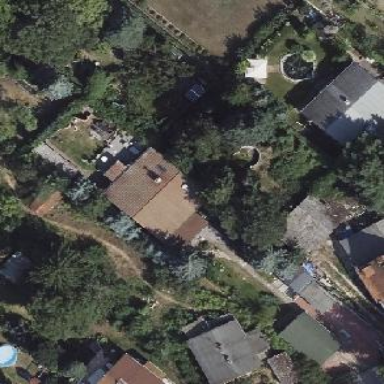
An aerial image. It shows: Detached building with hipped roof shape.